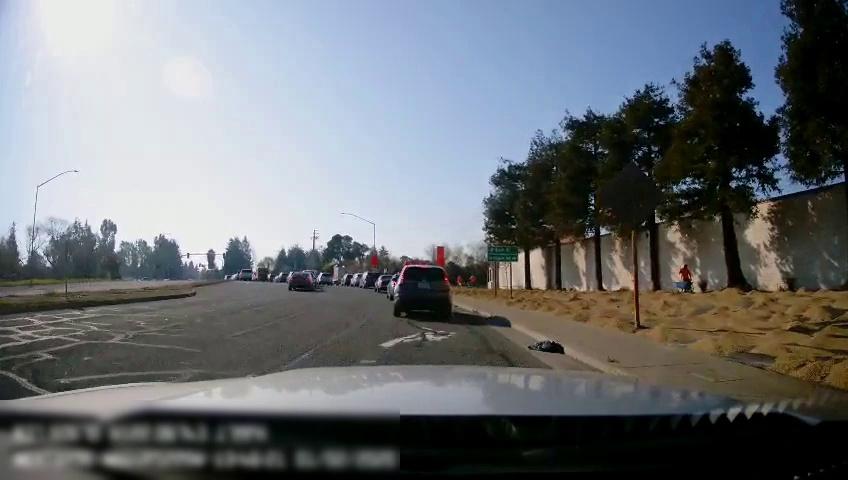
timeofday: Day
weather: Sunny
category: Drivable Space
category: Drivable Space
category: Pedestrians
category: Pedestrians
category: Pedestrians
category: Vehicles | Car
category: Vehicles | Car
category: Vehicles | Car
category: Vehicles | Truck
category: Vehicles | Car
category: Vehicles | Car
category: Vehicles | Car
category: Vehicles | Car
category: Vehicles | SUV
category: Vehicles | SUV
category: Vehicles | Car
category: Vehicles | SUV
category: Vehicles | SUV
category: Vehicles | Car
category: Vehicles | SUV
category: Vehicles | Car
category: Traffic | Signs
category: Traffic | Signs
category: Traffic | Signs